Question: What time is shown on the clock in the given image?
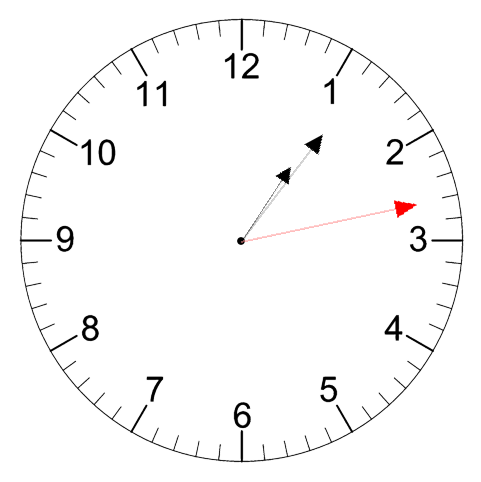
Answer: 01:06:13